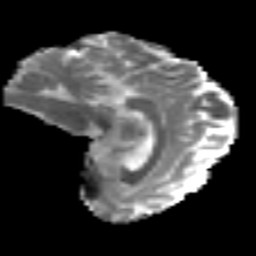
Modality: MD
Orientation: sagittal
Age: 36
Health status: ill
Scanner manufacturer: philips
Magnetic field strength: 3 T
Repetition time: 9 s
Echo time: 0.127 s